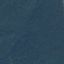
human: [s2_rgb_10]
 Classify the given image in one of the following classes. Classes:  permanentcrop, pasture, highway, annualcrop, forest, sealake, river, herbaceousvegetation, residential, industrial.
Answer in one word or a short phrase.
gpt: Forest